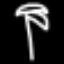
Label: palm tree